Current action and preconditions to check: path_clear

Your task: For each precondition in the list above, predict whether it will hold at this action.

Consider the current scene as observed from the mobile robot's camera, and analyze the predicted future states of all dynamic agents (e.g., people, animals, vehicles, or any moving entities) within the NEXT SECOND.

IMPORTANT: Only answer "very likely" if you are absolutely certain—based on strong, clear evidence—that a dynamic agent will violate the precondition in the predicted future state. Do NOT answer "very likely" for unlikely, ambiguous, or low-probability risks.

Ask yourself for each precondition: Is there a high probability, with clear and convincing evidence, that the predicted future states of any dynamic agent will interfere with the predicted future state of the currently executing action within the NEXT SECOND, causing that precondition to fail?

Assess the risk level based on these predictions. Use "likely" or "very likely" if motions create a clear risk of interference.

Use "neutral" or "improbable" if agents are nearby but their predicted paths are clearly diverging or non-conflicting.

Failure Risk Categories: "very improbable", "improbable", "neutral", "likely", "very likely"

Answer Format: Output ONLY the probability_of_failure value from these categories: "very improbable", "improbable", "neutral", "likely", "very likely"

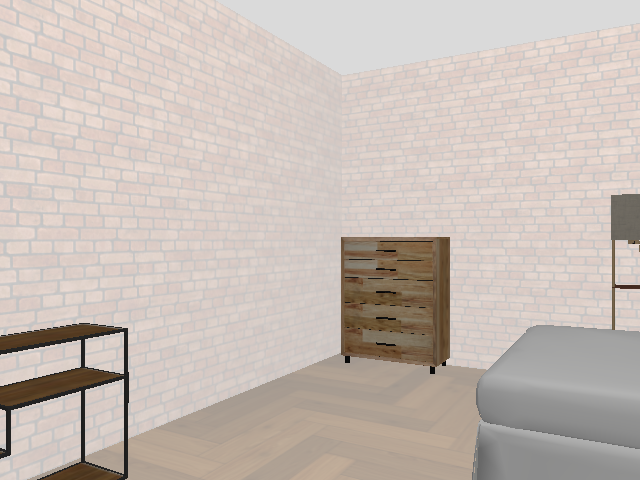

Answer: very improbable